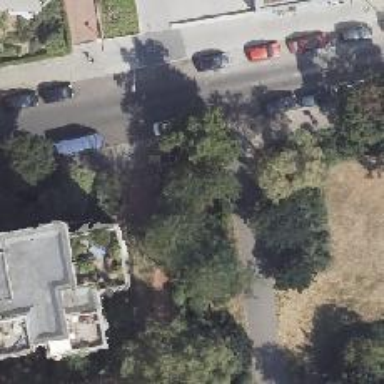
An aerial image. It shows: Park with broadleaved deciduous trees.